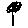
Label: flower